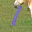
Label: 1